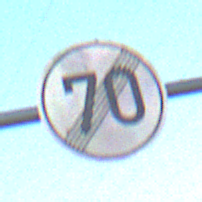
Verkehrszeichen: EndeGeschwindigkeit70
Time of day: Dawn
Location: Outdoor (Nature)
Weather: Clear
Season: NotSpecified
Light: Natural